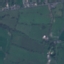
Land use / land cover class: Pasture